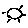
Label: sun